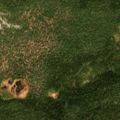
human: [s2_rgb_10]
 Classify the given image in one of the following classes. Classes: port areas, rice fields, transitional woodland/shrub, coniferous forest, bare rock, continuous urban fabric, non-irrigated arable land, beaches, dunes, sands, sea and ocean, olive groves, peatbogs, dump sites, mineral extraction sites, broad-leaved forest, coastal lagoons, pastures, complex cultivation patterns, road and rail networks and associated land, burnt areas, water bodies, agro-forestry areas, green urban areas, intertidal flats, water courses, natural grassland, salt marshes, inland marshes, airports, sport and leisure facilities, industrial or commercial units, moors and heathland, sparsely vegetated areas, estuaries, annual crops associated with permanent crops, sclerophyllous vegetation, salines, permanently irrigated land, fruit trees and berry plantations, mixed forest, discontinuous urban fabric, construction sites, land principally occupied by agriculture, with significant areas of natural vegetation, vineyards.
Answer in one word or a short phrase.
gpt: coniferous forest, bare rock